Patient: sex F, age 64
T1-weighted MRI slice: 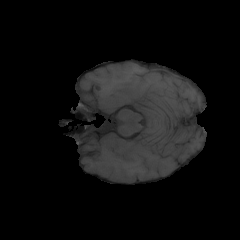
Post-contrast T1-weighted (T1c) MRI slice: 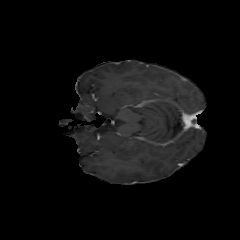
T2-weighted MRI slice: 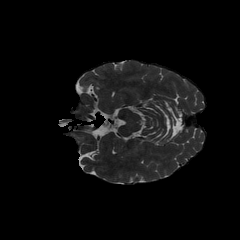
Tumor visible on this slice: no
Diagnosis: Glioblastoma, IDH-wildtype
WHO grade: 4